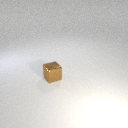
small brown metal cube